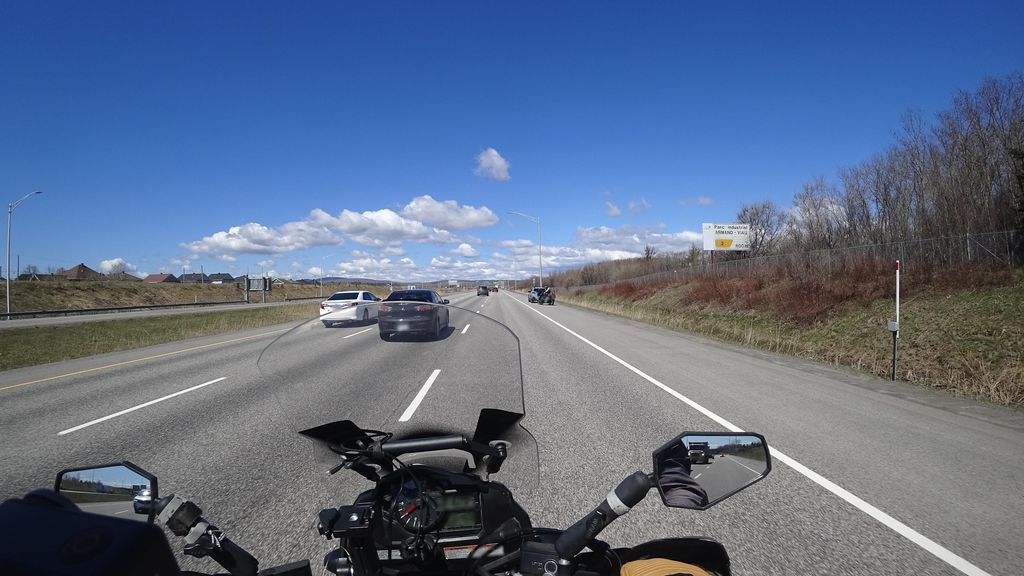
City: quebec_city